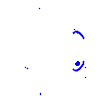
Particle: kaon